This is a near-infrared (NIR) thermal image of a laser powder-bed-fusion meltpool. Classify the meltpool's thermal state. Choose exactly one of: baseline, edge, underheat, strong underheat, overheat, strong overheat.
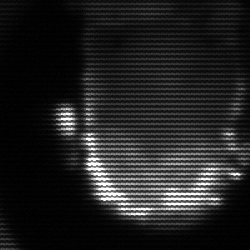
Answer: baseline